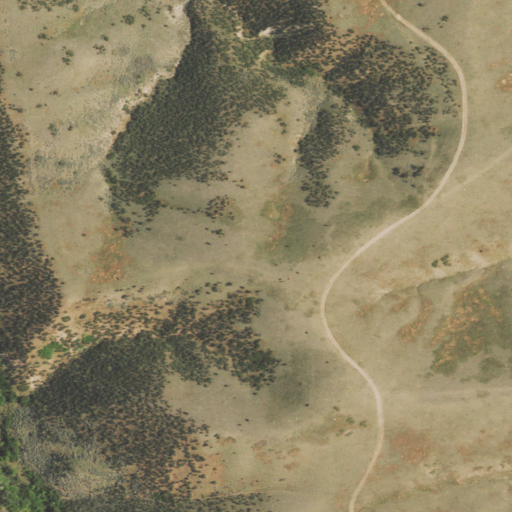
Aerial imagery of mountain in Wyoming named Deer Hill containing grassland, shrub, and evergreen forest